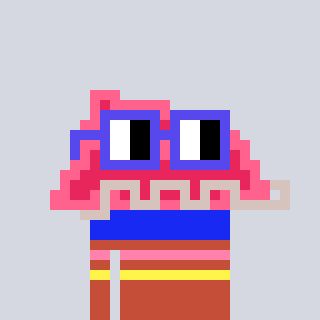
a pixel art character with square blue glasses, a retainer-shaped head and a rust-colored body on a cool background